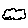
Label: cloud